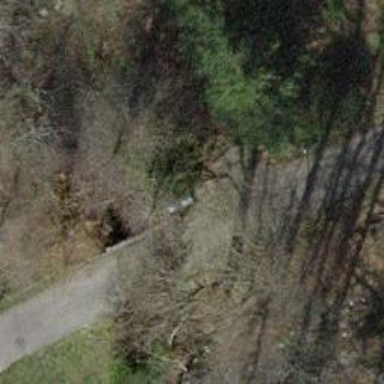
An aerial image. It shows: Unclassified road on bridge.